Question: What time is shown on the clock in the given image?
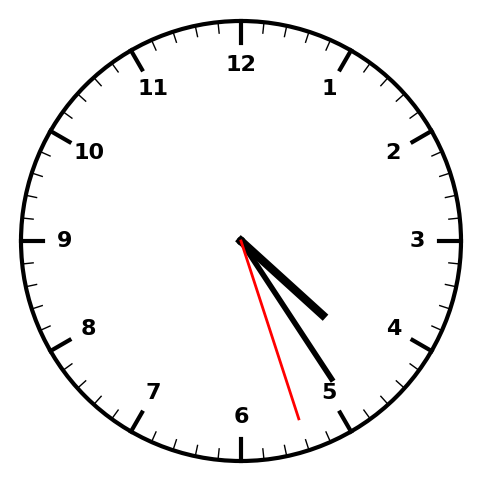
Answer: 04:24:27